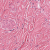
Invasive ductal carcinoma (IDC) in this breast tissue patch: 0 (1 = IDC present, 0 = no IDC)